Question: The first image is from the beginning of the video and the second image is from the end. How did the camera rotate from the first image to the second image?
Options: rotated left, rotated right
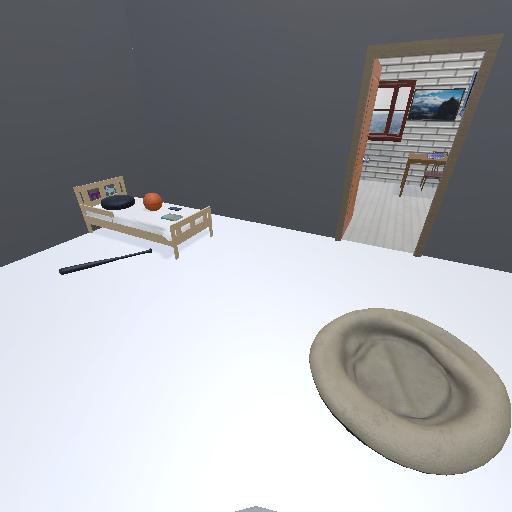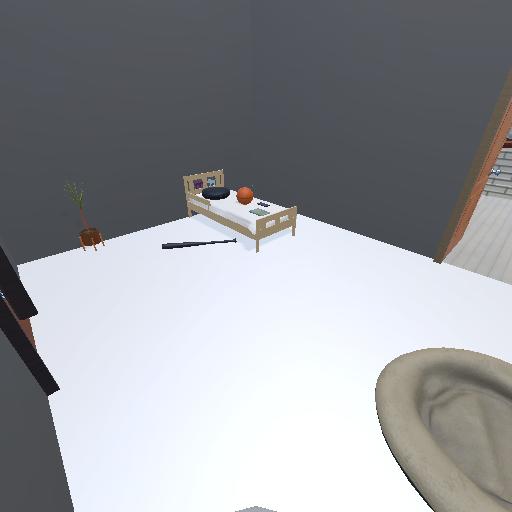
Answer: rotated left